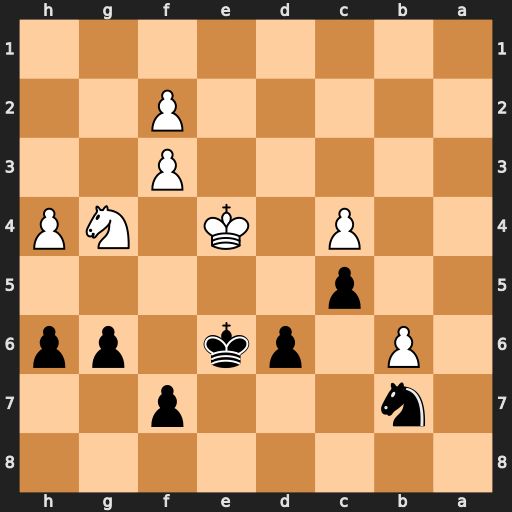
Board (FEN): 8/1n3p2/1P1pk1pp/2p5/2P1K1NP/5P2/5P2/8
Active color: b
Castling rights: -
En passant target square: -
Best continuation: f5+ Kd3 fxg4